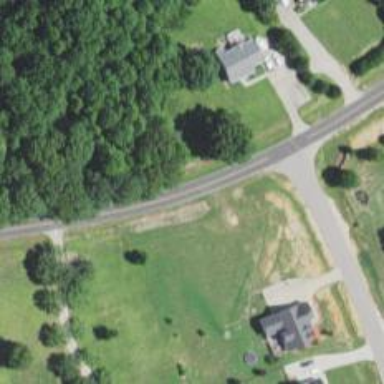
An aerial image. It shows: Residential road.